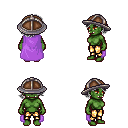
a pixel art fantasy rpg character, female body template, orc, green skin, lavender cape, gold greaves, gray swoop hairstyle, chain helm, four views (front, back, left, right), 2x2 character sprite sheet, small pixel art, hard edges, no anti-aliasing